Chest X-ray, PA view. Patient: 45 years old, sex M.
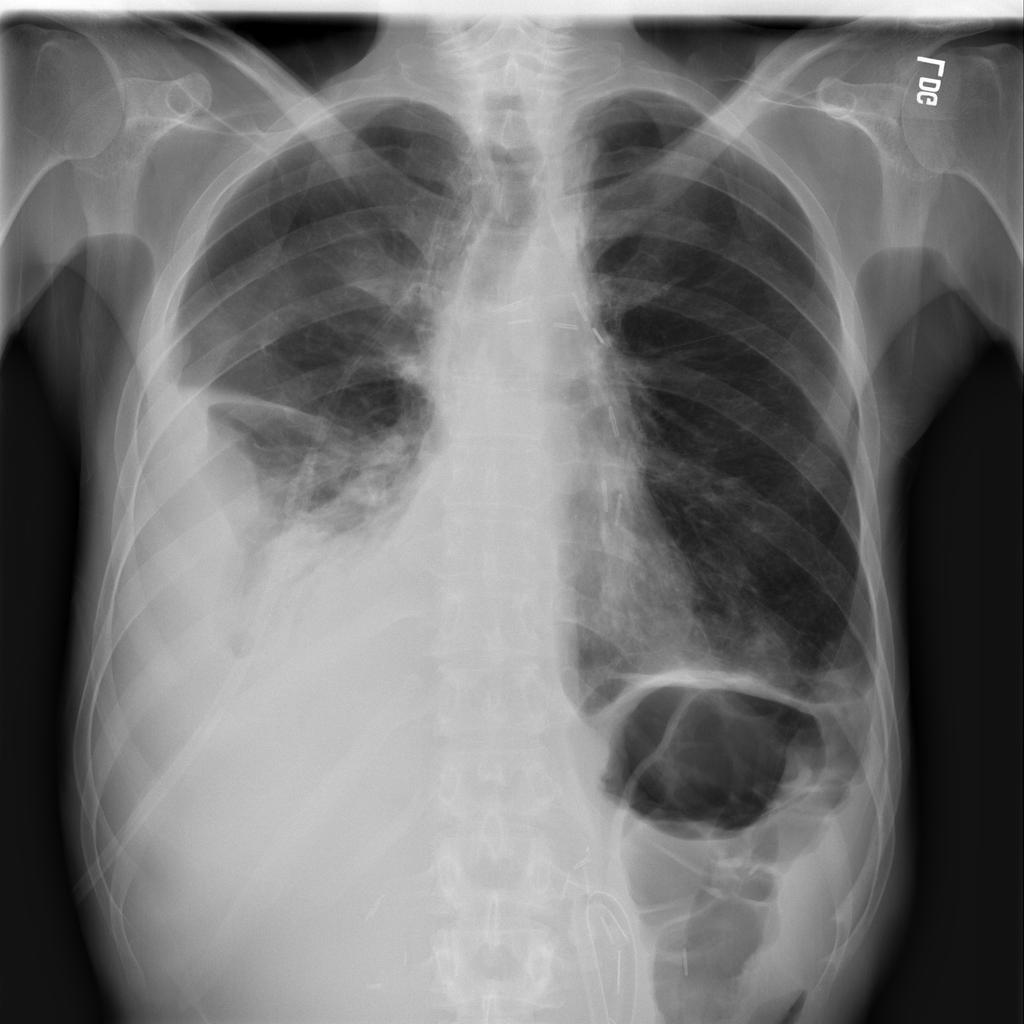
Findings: Effusion, Infiltration, Mass